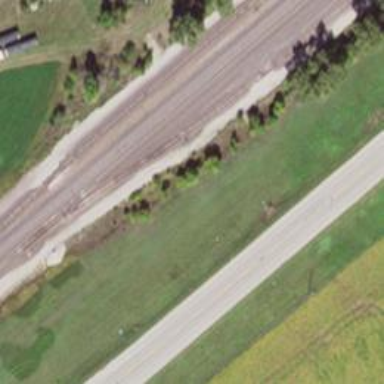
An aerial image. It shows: Trap point for railway derailment prevention.